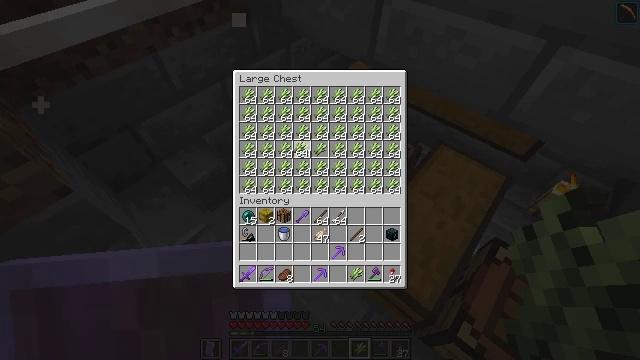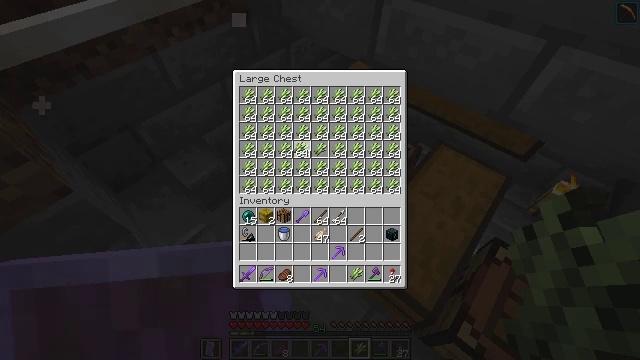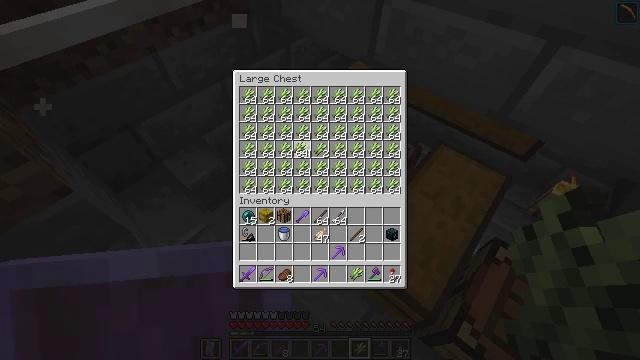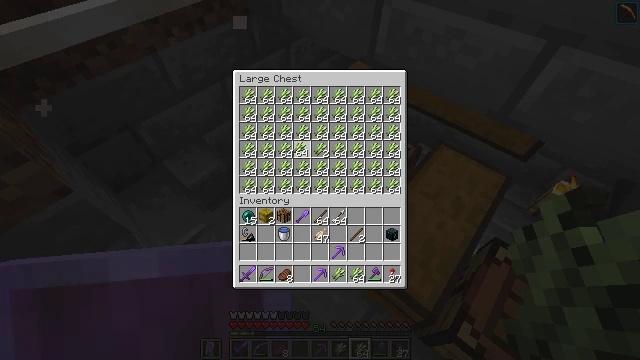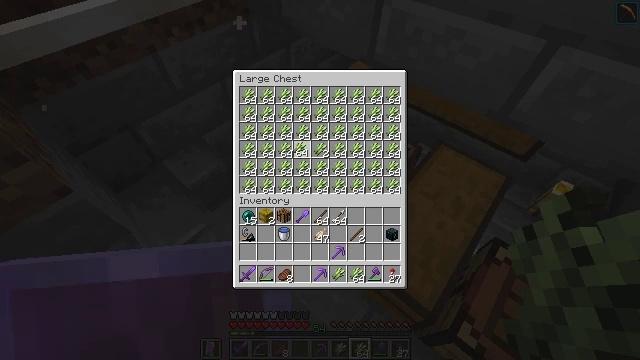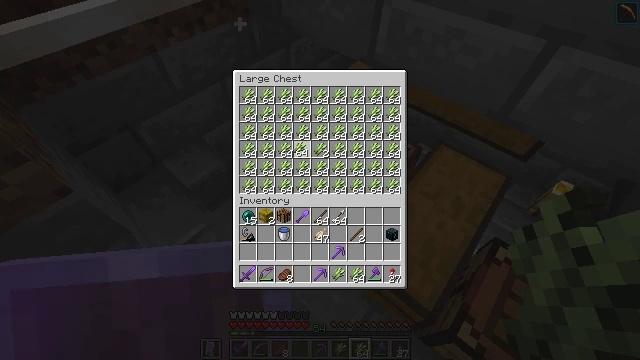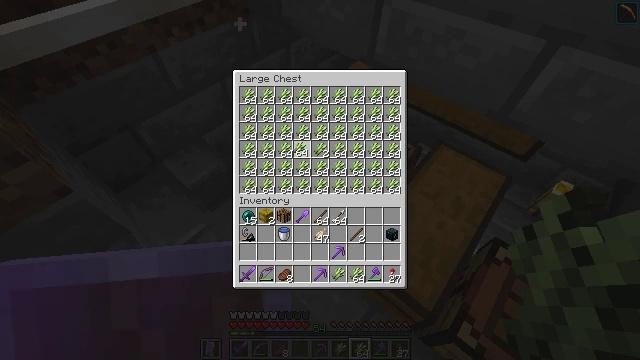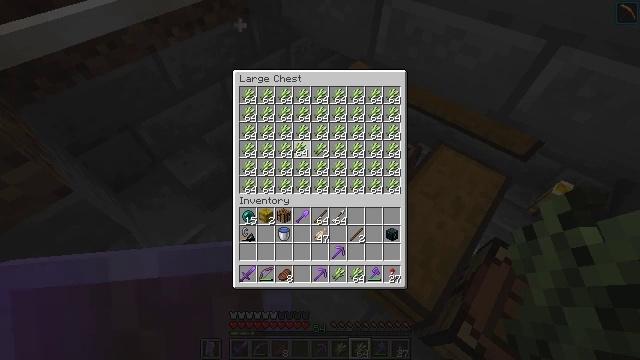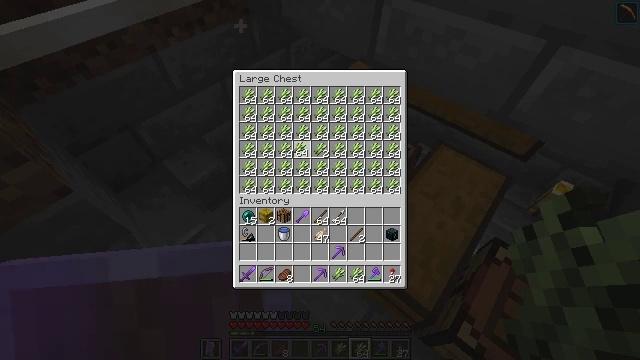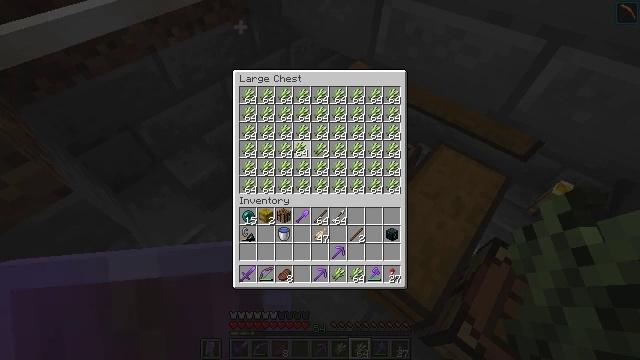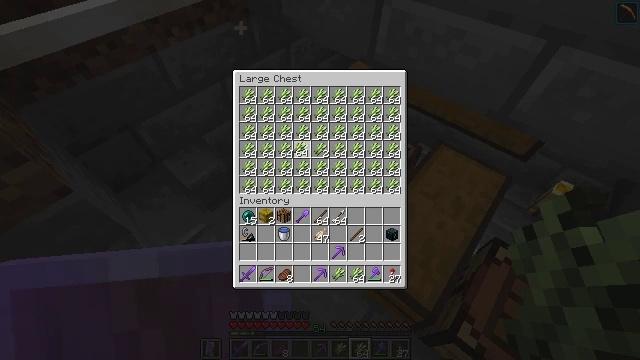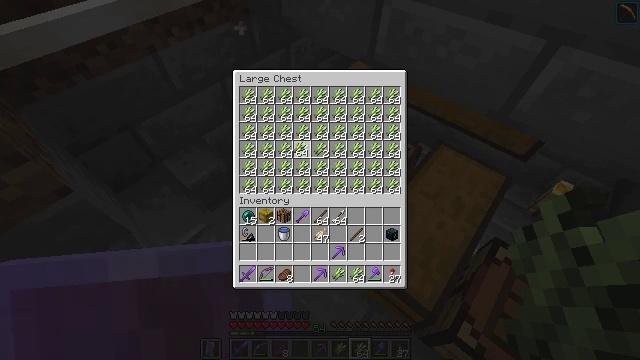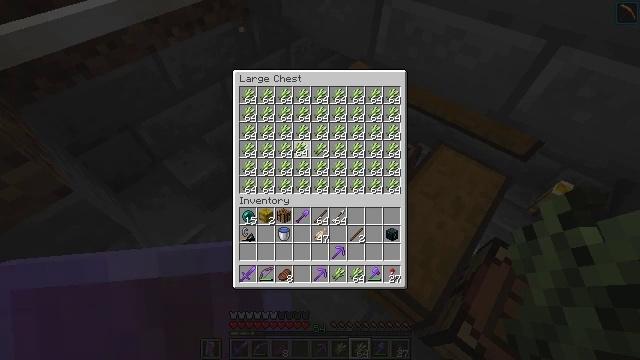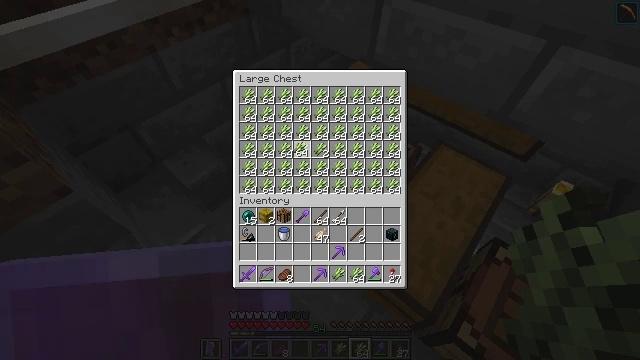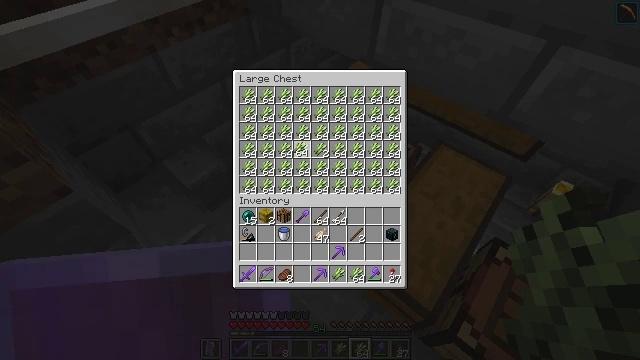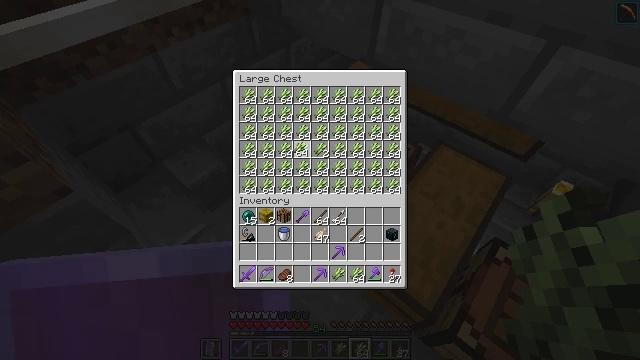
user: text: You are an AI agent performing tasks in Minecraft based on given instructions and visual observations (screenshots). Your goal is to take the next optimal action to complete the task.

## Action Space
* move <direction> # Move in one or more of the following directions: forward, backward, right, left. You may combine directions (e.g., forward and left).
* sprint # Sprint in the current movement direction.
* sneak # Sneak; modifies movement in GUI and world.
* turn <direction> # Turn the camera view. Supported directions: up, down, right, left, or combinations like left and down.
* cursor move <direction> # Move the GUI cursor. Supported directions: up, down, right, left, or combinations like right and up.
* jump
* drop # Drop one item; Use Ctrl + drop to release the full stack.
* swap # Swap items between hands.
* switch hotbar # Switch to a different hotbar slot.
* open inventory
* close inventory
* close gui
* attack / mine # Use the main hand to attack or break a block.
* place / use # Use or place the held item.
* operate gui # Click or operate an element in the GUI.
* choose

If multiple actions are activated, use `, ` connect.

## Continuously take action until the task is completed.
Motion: motion action
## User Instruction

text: Open the crafting table to make paper.
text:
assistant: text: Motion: sneak, attack / mine
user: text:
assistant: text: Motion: sneak, attack / mine
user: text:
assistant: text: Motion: sneak
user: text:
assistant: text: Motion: sneak, attack / mine
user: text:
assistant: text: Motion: sneak, attack / mine
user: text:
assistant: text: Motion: sneak
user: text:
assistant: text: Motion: sneak
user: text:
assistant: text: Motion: sneak
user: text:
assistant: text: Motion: sneak
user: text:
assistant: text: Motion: sneak
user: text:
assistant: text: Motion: sneak
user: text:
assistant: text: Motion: sneak
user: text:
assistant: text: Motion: sneak
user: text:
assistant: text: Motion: sneak
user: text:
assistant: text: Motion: sneak
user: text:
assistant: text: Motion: sneak
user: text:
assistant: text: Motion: sneak, turn left
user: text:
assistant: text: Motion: sneak
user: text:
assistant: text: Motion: sneak
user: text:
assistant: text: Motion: sneak
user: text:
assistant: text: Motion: sneak, attack / mine
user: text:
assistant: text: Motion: sneak, attack / mine
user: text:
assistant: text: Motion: sneak
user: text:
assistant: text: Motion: sneak, attack / mine
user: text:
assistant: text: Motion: sneak, attack / mine
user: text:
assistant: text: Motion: sneak, attack / mine
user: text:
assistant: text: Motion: sneak
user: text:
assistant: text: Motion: sneak, attack / mine
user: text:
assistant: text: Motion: sneak, attack / mine
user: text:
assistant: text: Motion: sneak, attack / mine